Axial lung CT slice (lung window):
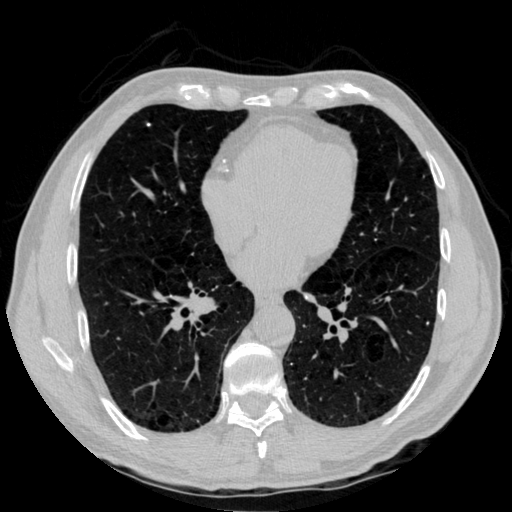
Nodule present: no